Question: Given a description of the three-view drawing of a solid figure, find the maximum number of small cubes that the solid figure can be composed of when the three-view constraints are met.
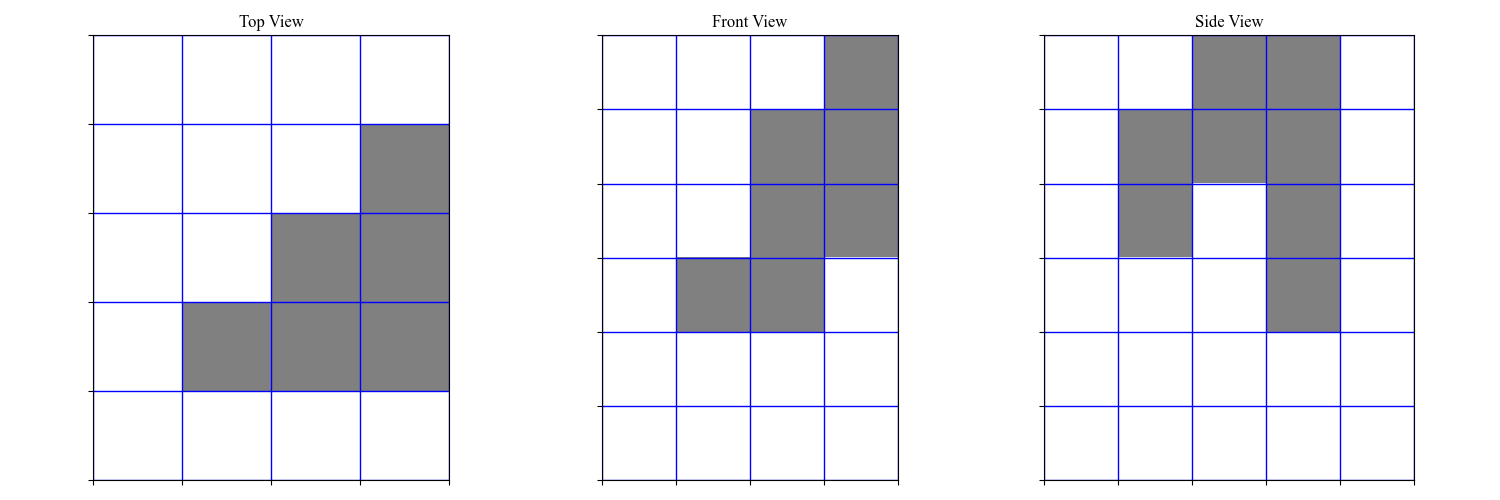
Answer: 12